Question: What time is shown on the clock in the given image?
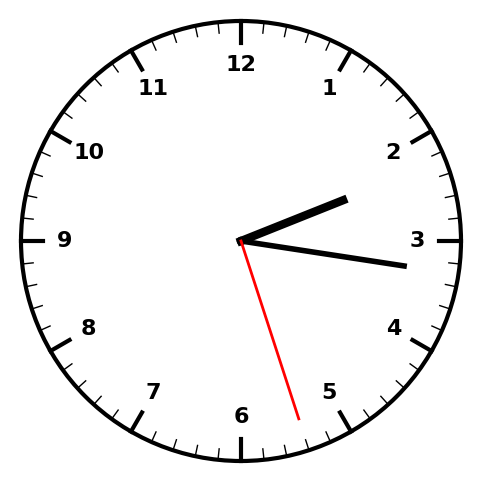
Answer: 02:16:27